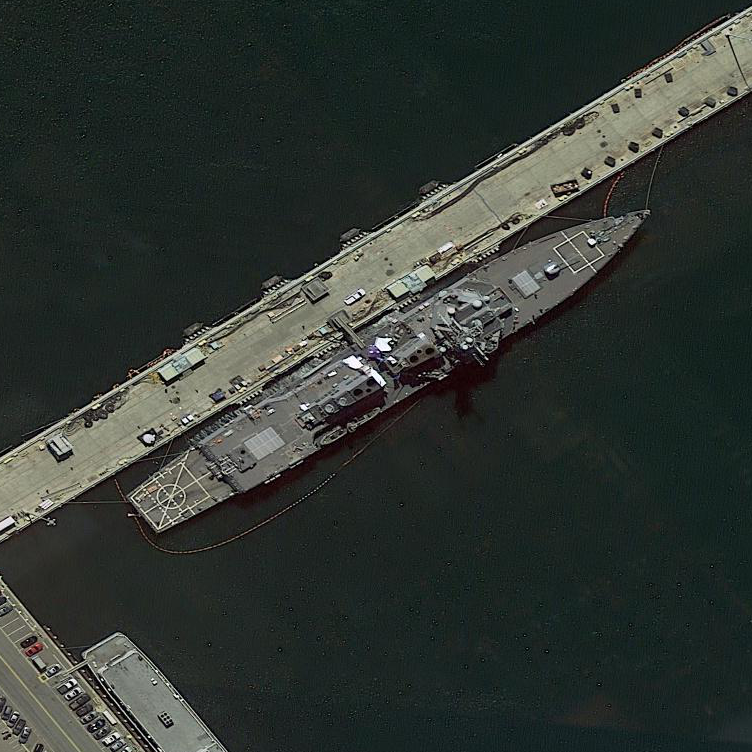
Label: Arleigh_Burke-class_destroyer